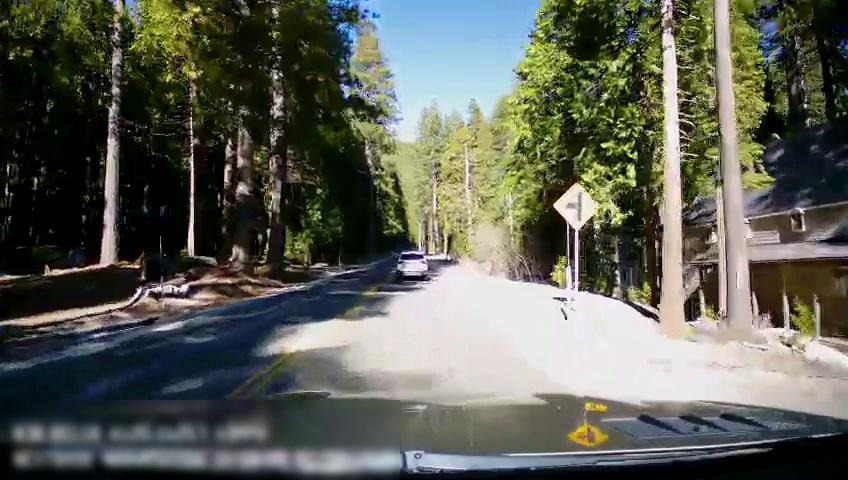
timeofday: Day
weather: Sunny
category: Drivable Space
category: Vehicles | SUV
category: Lanes | Opposite Lane
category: Lanes | Current Lane
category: Traffic | Signs